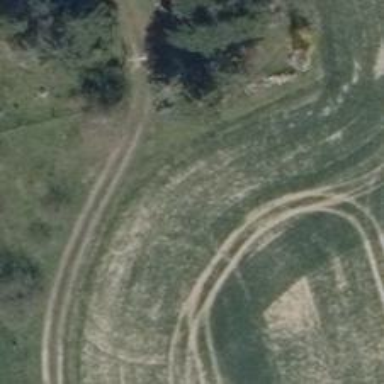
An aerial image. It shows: Dirt track driveway with grade3 track type.